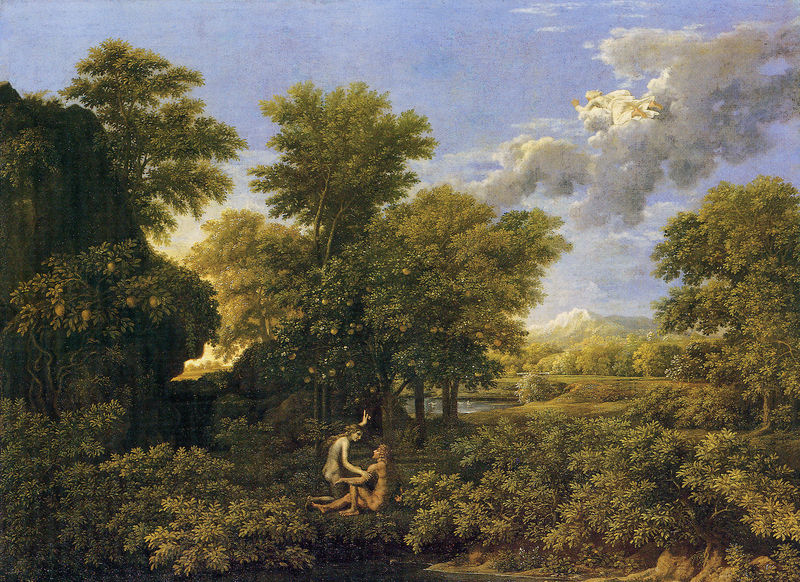
Titel: Le printemps, dit aussi Adam et Ève au paradis terrestre, Der Frühling, oder Adam und Eva im Paradies auf Erden
Künstler: Nicolas Poussin
Standort: Paris
Institution: Louvre
Schlagwörter: baum, berg, blau, blätter, felsen, gemälde, gott, himmel, laub, mann, nackt, wasser, wolken, akte, bäume, grün, landschaft, menschen, see, sitzen, teich, abend, frau, grau, hintergrund, licht, blick, wiese, wolke, malerei, bibel, bild, öl, dämmerung, feld, ferne, morgen, natur, busch, büsche, gebüsch, sträucher, gold, paar, personen, england, wald, engel, frucht, früchte, garten, apfel, äpfel, sommer, liebe, berge, gebirge, gipfel, gletscher, idylle, figuren, constable, staffage, tiefe, zeigen, adam, eva, nacktheit, paradies, alpen, lichtung, sex, landscaft, erkenntnis, mythologie, sündenfall, altes testament, versuchung, himmel blau, eden, erscheinung, fingerzeig, poussin, venus, apfelbaum, arkadien, sünde, vertreibung, adam und eva, genesis, testament, pastorale, zyklus, biebel, gott vater, herrgott, blatter, apfelbäume, cxvcxyv, trollololo, wolkebn, fligt